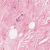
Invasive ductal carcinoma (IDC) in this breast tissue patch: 0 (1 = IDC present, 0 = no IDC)